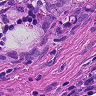
Metastatic tissue present: yes